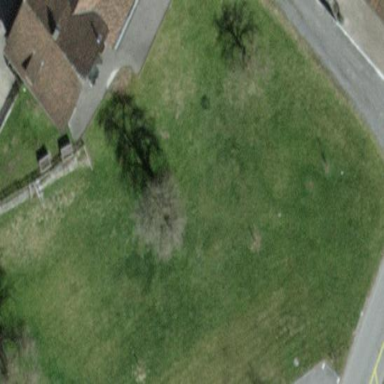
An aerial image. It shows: Area covered with grass.